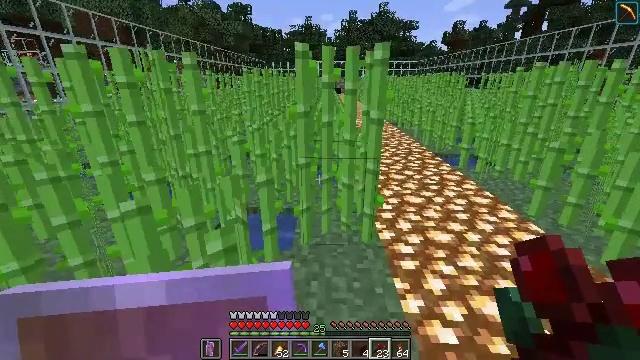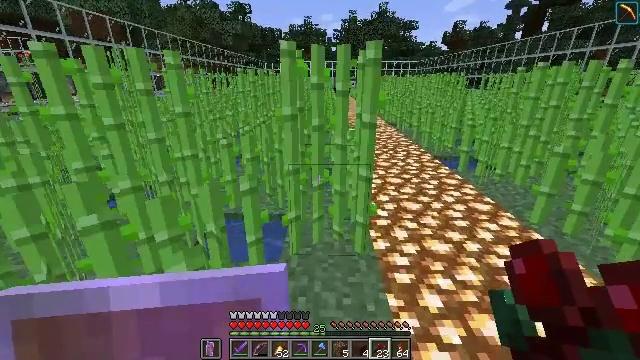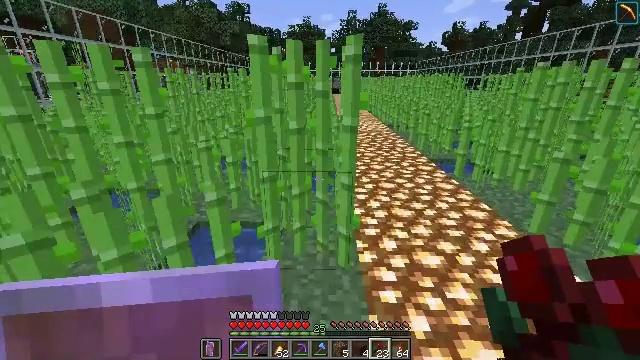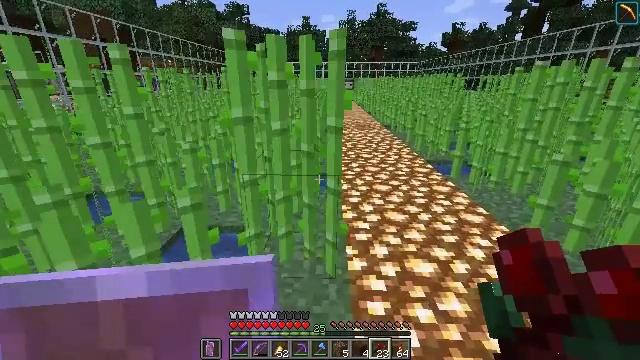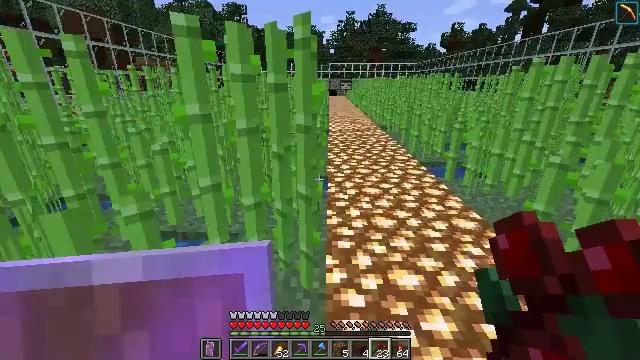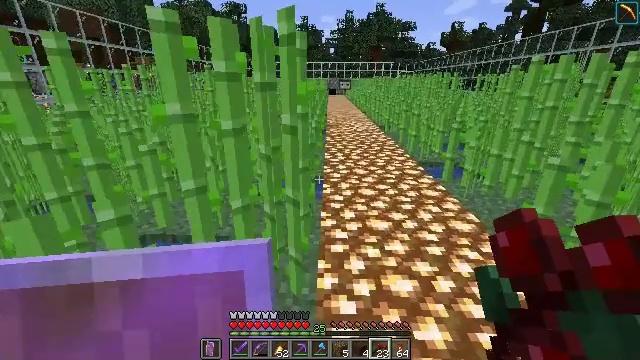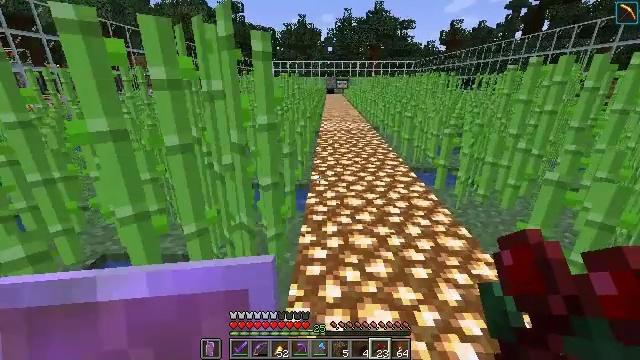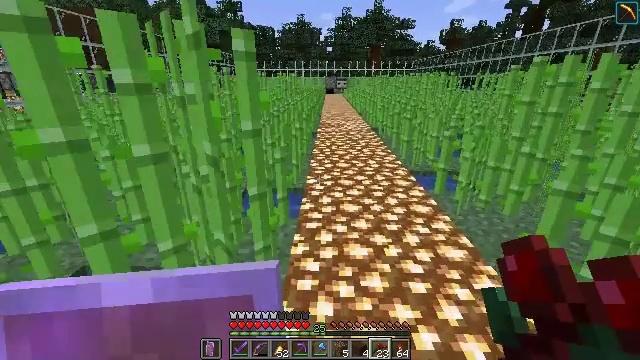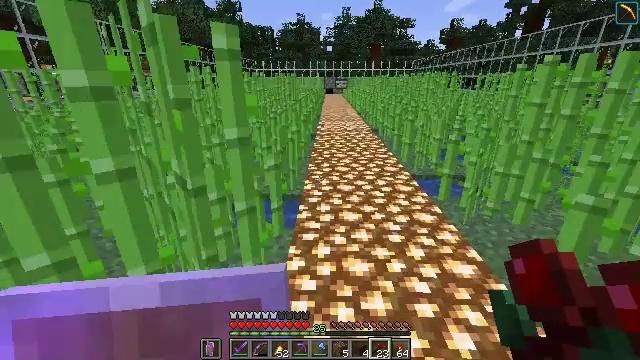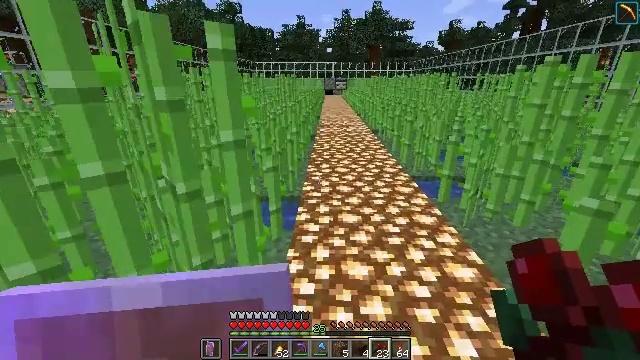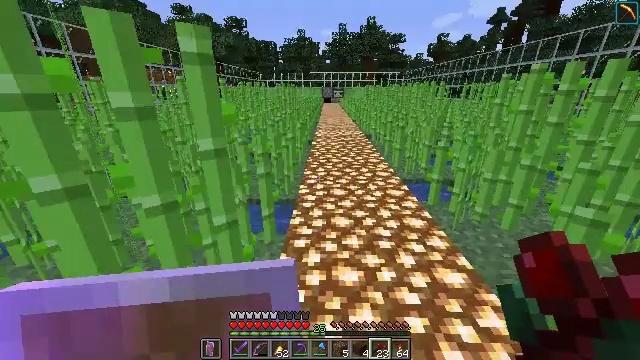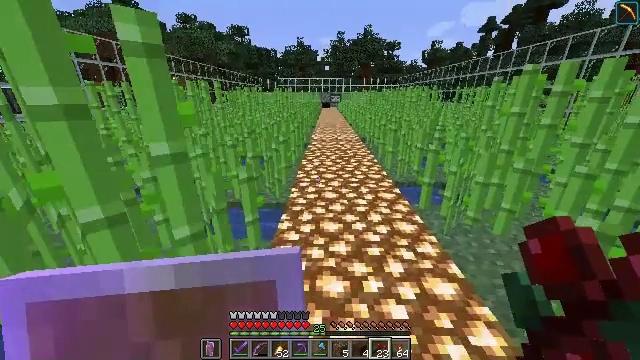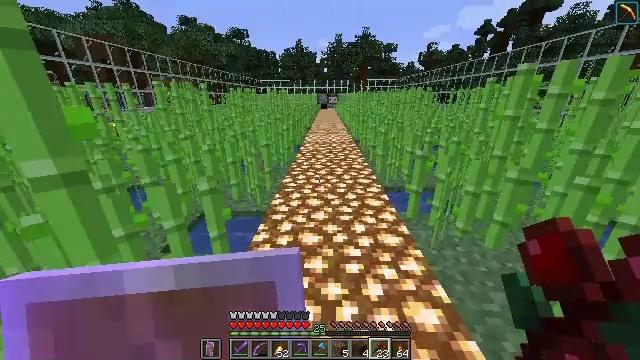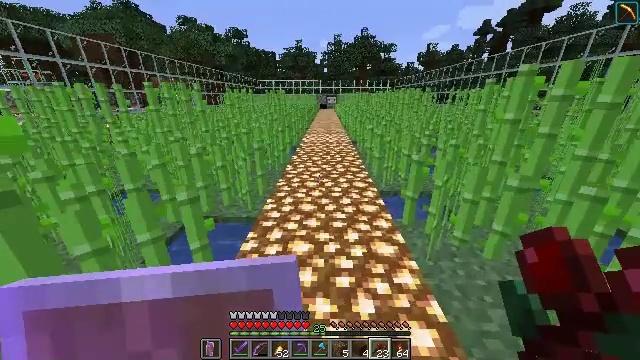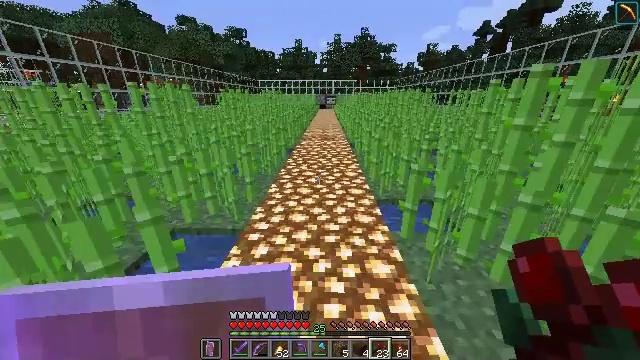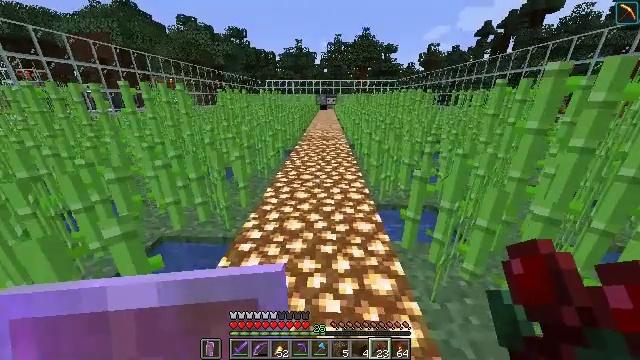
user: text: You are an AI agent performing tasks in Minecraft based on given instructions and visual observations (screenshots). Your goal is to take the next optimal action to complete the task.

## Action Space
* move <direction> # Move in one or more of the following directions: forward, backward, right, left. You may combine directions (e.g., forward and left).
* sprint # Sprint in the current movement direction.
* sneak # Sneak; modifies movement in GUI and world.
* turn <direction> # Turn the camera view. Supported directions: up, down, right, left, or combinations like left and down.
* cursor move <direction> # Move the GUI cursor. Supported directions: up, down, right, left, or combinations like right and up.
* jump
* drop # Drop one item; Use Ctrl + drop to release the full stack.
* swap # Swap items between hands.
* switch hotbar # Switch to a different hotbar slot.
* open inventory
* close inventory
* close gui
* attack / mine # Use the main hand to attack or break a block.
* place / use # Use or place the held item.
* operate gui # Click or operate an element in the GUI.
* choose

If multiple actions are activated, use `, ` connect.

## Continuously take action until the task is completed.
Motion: motion action
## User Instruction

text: Gather the sticky piston from a redstone contraption.
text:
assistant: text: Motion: move forward and move right
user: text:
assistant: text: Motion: move forward and move right
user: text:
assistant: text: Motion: move forward and move right
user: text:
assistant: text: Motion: move forward and move right
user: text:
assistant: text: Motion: move forward and move right
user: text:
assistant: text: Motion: move forward and move right
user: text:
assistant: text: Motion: move forward
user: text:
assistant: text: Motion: move forward, sprint
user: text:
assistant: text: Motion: move forward and move right, sprint
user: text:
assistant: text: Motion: move forward and move right, sprint
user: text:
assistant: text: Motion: move forward and move right, sprint
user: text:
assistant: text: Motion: move forward and move right, sprint
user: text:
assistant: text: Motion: move forward, sprint
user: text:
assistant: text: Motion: move forward, sprint
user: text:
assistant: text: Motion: move forward, sprint
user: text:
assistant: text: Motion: move forward, sprint
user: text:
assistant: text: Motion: move forward, sprint
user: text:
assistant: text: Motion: move forward, sprint
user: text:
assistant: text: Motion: move forward, sprint
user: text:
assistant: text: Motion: move forward, sprint
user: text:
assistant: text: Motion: move forward, sprint
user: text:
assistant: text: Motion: move forward, sprint
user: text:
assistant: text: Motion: move forward, sprint
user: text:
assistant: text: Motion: move forward, sprint
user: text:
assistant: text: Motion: move forward, sprint
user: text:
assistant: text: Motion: move forward, sprint
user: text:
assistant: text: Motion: move forward, sprint
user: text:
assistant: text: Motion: move forward, sprint
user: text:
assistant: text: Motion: move forward, sprint
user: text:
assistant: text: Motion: move forward, sprint